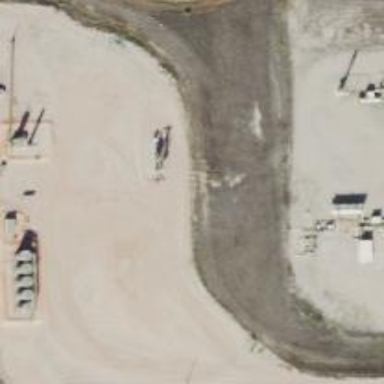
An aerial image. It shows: Petroleum well that is man-made.